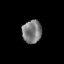
Tissue: prostate
Cell type: T cells
Senescence score: 0.2856
Nuclear area (px): 437
Mean DAPI intensity: 124.039